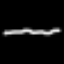
Label: squiggle